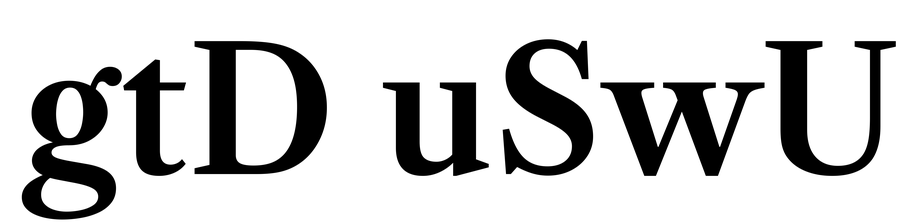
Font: LibreCaslonText_SemiBold